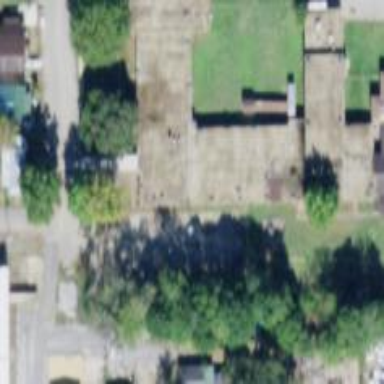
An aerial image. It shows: School.